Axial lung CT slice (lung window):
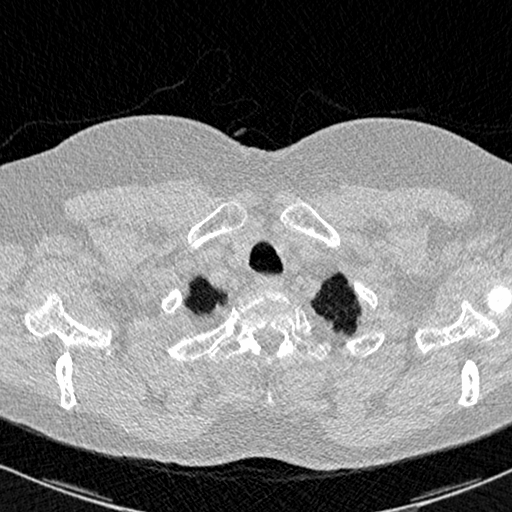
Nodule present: no